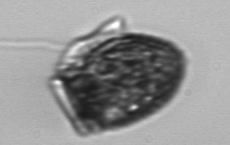
Label: Dinophysis_acuminata